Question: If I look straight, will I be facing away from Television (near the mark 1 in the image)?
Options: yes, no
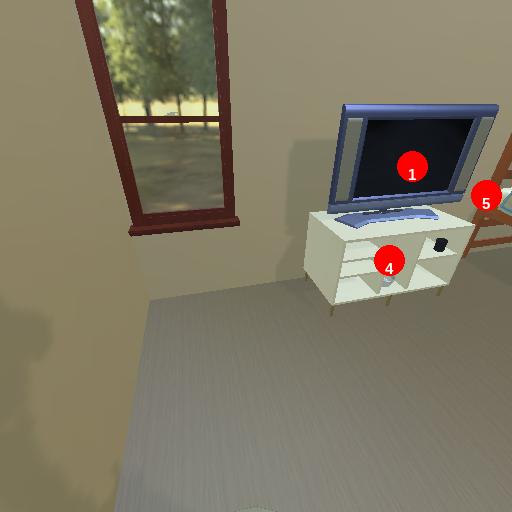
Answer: yes